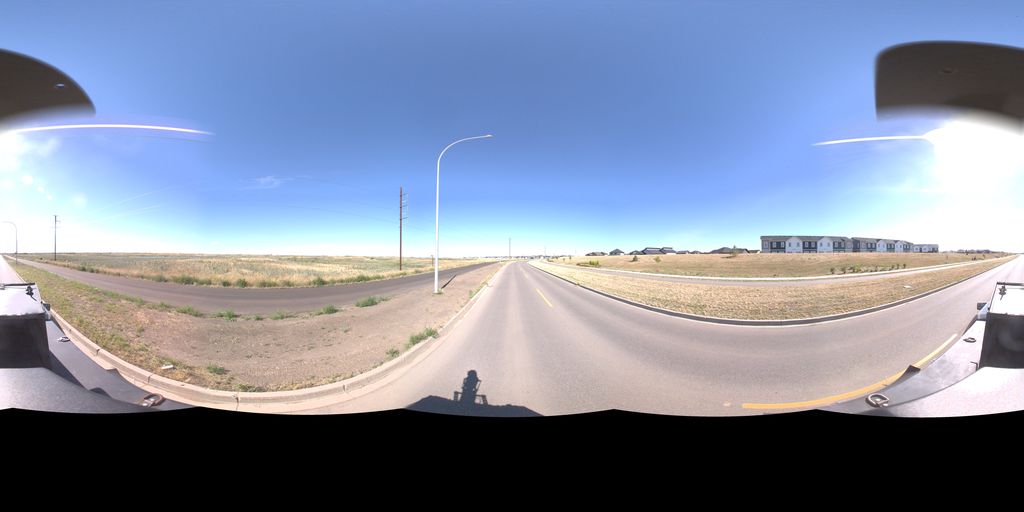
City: saskatoon